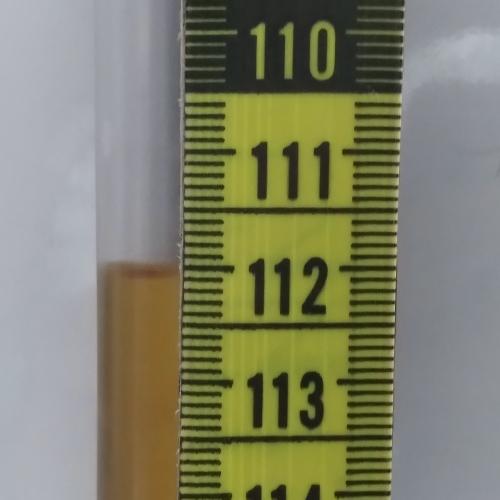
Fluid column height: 112.1 cm